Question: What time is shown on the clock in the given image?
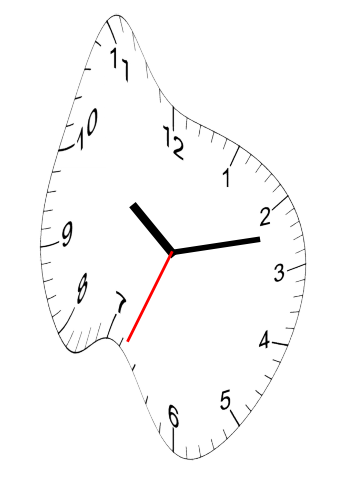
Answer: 10:12:34